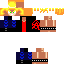
A male human skin with medium skin, wearing blonde long hair dressed in a red hoodie and blue pants, featuring a closed mouth.